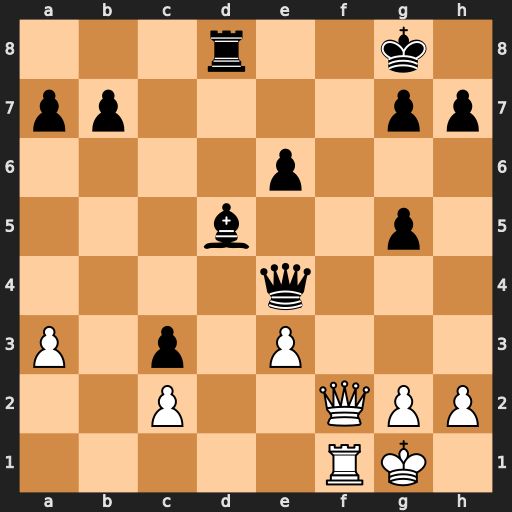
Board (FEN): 3r2k1/pp4pp/4p3/3b2p1/4q3/P1p1P3/2P2QPP/5RK1
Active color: w
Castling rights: -
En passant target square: -
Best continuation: Qf7+ Kh8 Qf8+ Rxf8 Rxf8#